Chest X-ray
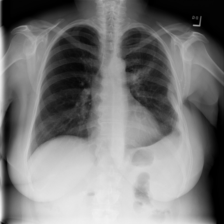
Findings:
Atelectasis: negative
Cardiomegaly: negative
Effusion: negative
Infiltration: negative
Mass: negative
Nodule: negative
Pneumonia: negative
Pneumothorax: negative
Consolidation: negative
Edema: negative
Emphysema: negative
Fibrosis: negative
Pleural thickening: negative
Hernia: negative